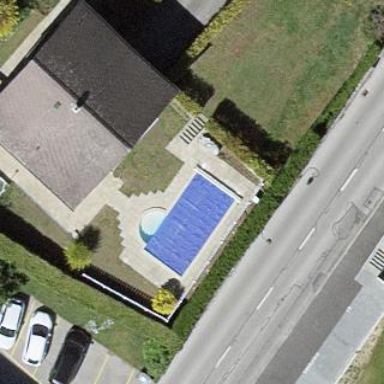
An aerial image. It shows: Swimming pool located in leisure land.